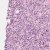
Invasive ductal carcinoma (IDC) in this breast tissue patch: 1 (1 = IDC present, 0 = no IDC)